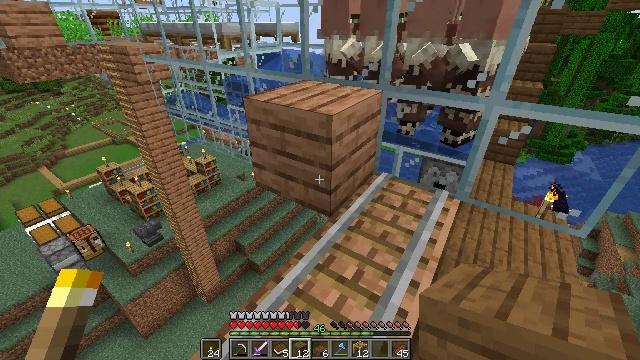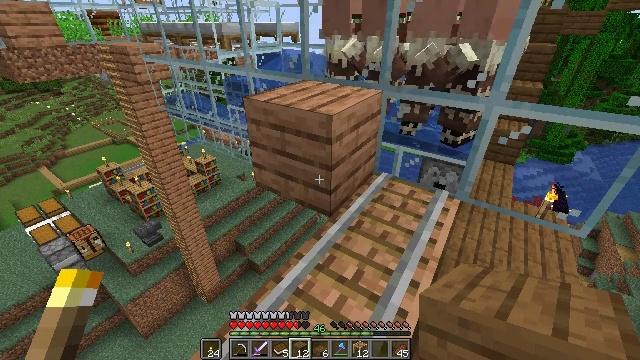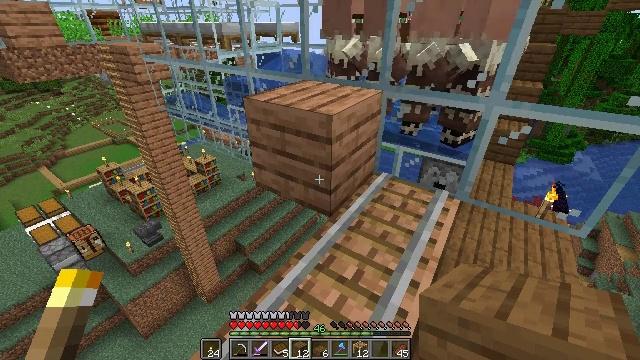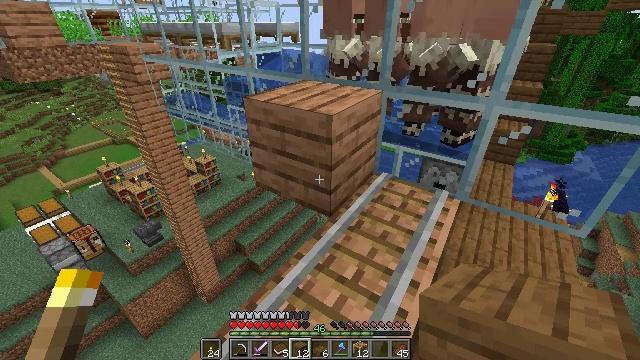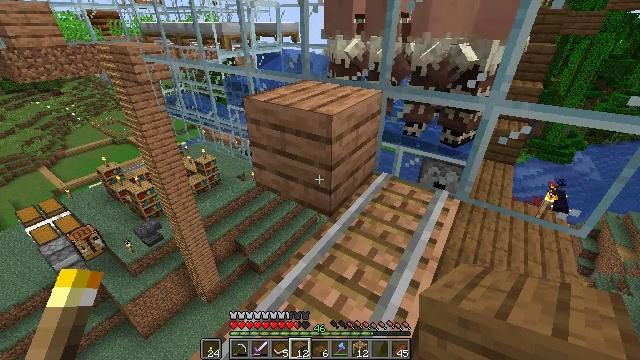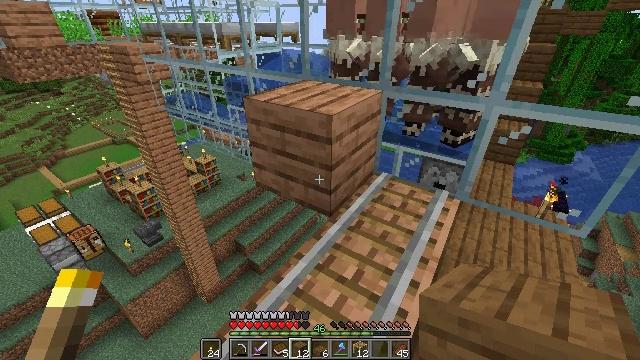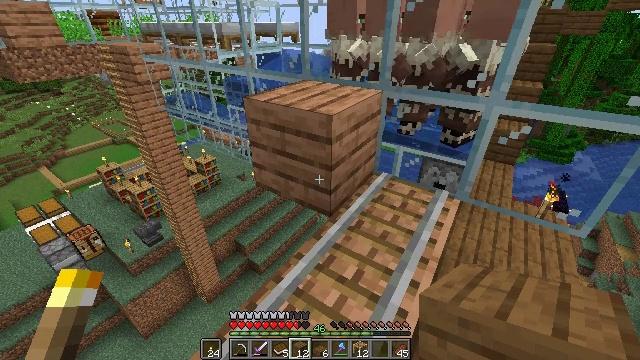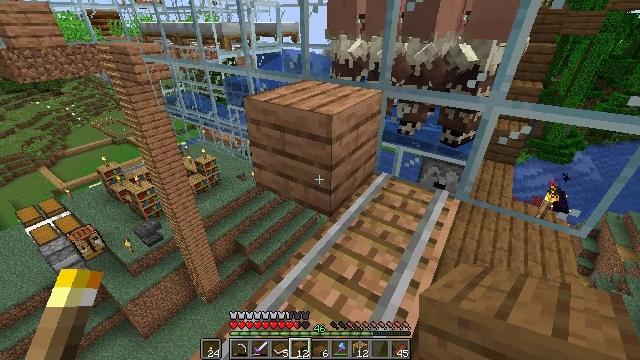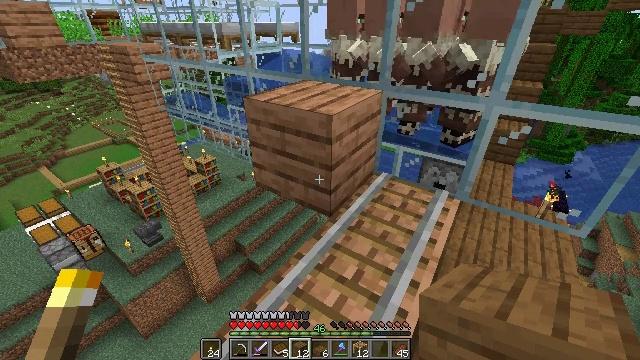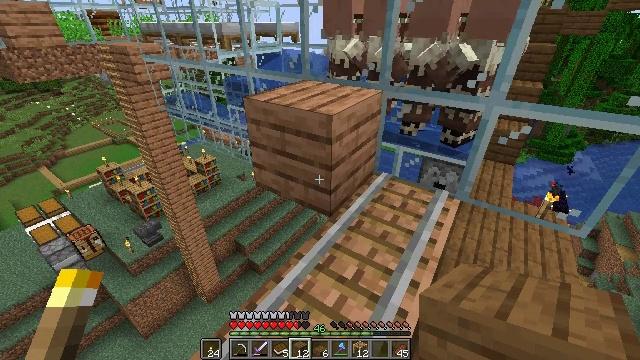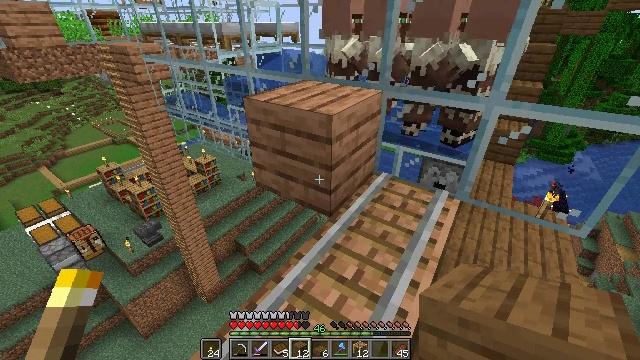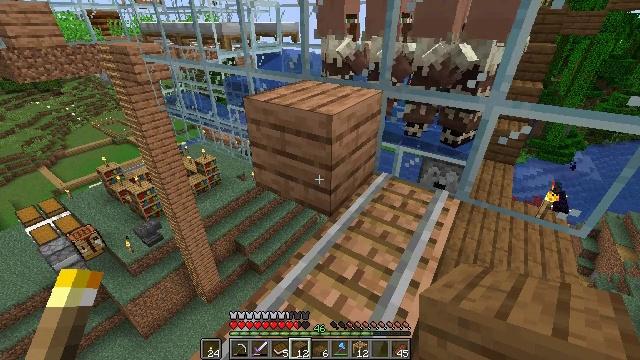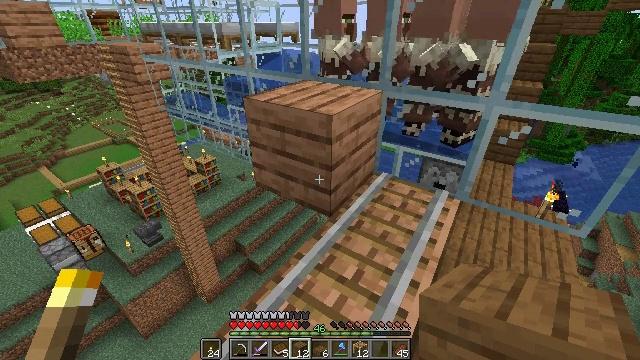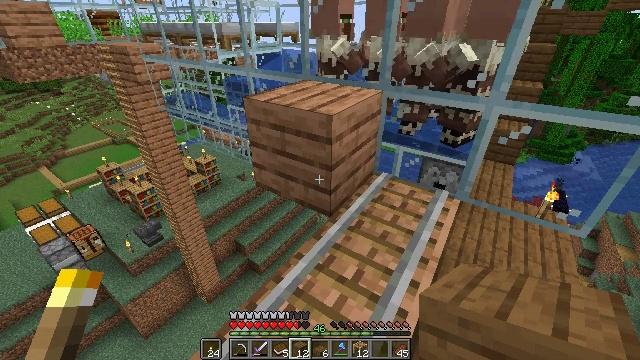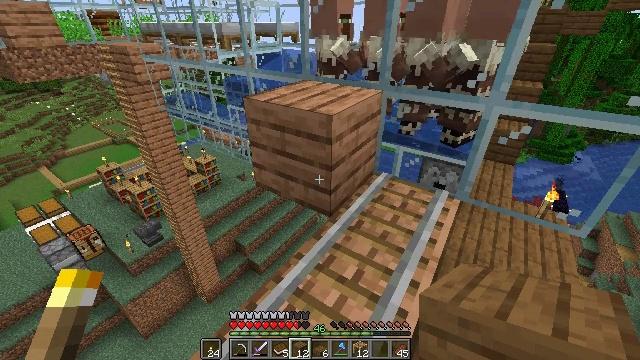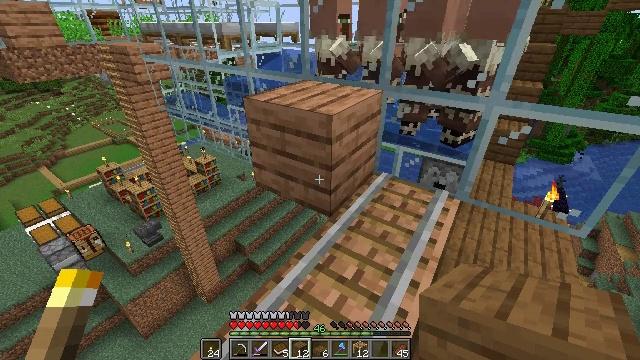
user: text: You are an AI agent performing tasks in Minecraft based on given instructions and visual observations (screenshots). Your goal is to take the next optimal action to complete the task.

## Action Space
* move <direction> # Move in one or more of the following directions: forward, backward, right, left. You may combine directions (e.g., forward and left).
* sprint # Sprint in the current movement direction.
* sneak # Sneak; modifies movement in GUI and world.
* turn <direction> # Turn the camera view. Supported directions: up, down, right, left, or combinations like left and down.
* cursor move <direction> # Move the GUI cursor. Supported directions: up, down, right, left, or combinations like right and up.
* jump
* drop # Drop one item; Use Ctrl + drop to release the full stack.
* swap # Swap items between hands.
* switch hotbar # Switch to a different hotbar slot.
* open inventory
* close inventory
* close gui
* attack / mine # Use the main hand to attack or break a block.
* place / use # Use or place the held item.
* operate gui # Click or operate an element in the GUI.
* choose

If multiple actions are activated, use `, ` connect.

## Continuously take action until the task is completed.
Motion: motion action
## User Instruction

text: Open the crafting table to craft a spruce fence gate.
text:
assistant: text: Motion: no_op
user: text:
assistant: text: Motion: no_op
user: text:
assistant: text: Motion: no_op
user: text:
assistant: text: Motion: no_op
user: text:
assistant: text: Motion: no_op
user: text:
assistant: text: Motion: no_op
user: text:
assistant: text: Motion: no_op
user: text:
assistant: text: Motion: no_op
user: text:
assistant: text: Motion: no_op
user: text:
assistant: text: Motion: no_op
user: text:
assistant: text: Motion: no_op
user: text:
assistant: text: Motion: no_op
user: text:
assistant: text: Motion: no_op
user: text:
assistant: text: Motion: no_op
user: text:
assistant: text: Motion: no_op
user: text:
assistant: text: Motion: no_op
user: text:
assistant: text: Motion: no_op
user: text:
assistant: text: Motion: no_op
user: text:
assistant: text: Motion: no_op
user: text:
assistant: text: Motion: no_op
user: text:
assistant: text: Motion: no_op
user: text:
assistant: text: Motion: no_op
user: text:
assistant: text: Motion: no_op
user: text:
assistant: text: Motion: no_op
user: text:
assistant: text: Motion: no_op
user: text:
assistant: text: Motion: no_op
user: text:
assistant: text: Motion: no_op
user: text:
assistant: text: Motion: no_op
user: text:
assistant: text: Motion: no_op
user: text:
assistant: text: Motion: no_op